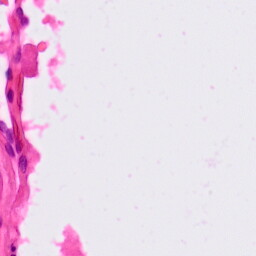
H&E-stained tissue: Lung